Question: Hi can anybody tell me how to create a custom made frame similar to the pic that i have posted here. The frame should be re sizable based on the buttons placed in it.
The uploaded pic might give a better idea, i want to create something similar to that. So how to create such frames in windows form?
My code:
private void button1_Click(object sender, EventArgs e)
{
'''
int start_x = Convert.ToInt32(textbox1.Text);
int start_y = Convert.ToInt32(textbox2.Text);
//Clear out the existing controls, we are generating a new table layout
tableLayoutPanel1.Controls.Clear();
//Clear out the existing row and column styles
tableLayoutPanel1.ColumnStyles.Clear();
tableLayoutPanel1.RowStyles.Clear();
//Now we will generate the table, setting up the row and column counts first
tableLayoutPanel1.ColumnCount = start_x;
tableLayoutPanel1.RowCount = start_y;
for (int x = 0; x < start_x; x++)
{
//First add a column
tableLayoutPanel1.ColumnStyles.Add(new ColumnStyle(SizeType.AutoSize));
for (int y = 0; y < start_y; y++)
{
//Next, add a row. Only do this when once, when creating the first column
if (x == 0)
{
tableLayoutPanel1.RowStyles.Add(new RowStyle(SizeType.AutoSize));
}
//Create the control, in this case we will add a button
Button cmd = new Button();
cmd.Width = 120;
cmd.Height = 60;
cmd.BackColor = Color.LightGreen;
cmd.FlatStyle = FlatStyle.Popup;
cmd.Text = string.Format("ds");
cmd.Click += new EventHandler(this.btnDynamicButton_Click);
//Finally, add the control to the correct location in the table
tableLayoutPanel1.Controls.Add(cmd, x, y);
}
'''
But I don't know how to create that frame and arrange it accordingly.
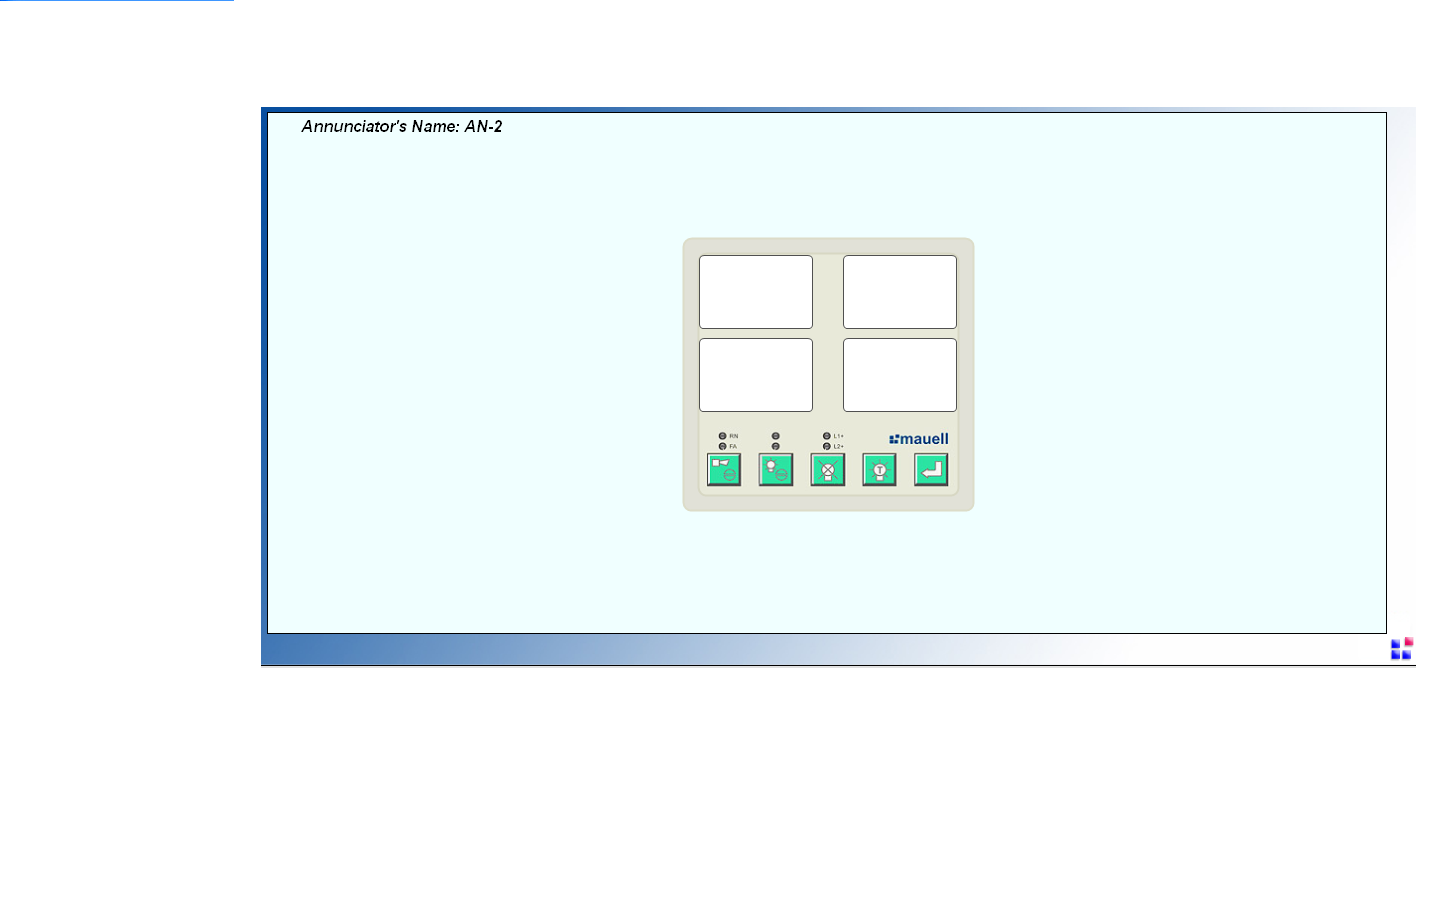
Answer: 1) Create a new Windows Form.
2) Place and size some buttons in it.
3) Add a handler for the Resizing event in the form.
4) Adjust size and position of the buttons according to the new size of the window in the resize event.
There are 6 container conrols in .Net 4: Panel, SplitPanel, TabControl, TableLayoutPanel and FlowLayoutPanel. I think a Panel would fit your needs, so start by adding a Panel control to your Form. Resize it as needed.
Place one command button in the panel. Resize it as needed. Select it and press F4 to activate the properties window. Find the FlatAppearance property and change it to Flat. Change the Background color to White and the Text property to a empty string. Now you have ONE white button. Copy it and paste 3 times. Place the buttons as needed.
For the green buttons: start creating a bitmap for each one of the desired images. Create one command button, change it to Flat style and replicate it as before. For each button, edit the Image property and import the images you created.
Once you have the "static" layout, you need to do some math. You have to decide which resizing strategy will you use:
a) Proportional: All the magnitued expand proportionally to the container.
b) Pseudo-proportional with fixed spacing. You set a fixed separation between the buttons and resize them maintaining the same separation.
As "a" is the easiest way, i'll tell you how to do it.
1) Create a table like this. Fill the values with the positions of the buttons in the container when the form is in the designer (not running)

2) In the Resizing event:
2.1) Determine the scaling factors for X and Y. Lets call them factorX and FactorY
2.2) Each button new position will be its original position multiplied by the scaling factor. For example, for Button1, and supossing that the screen expands 2x in wide and 3x in heigth:
Top: 10 x 2 = 20
Left: 10 x 3 = 30
2.3) Each button size will be the original size adjusted by the factor:
Width: 100 x 2 = 200
Heigth: 100 x 3 = 300
Bottom: 20+200 = 220
Right: 30+300 = 330
And so on...